This continuous-wavelet-transform scalogram was computed from a bearing vibration snapshot. Classify the bearing condition as one of: normal, inner_race, outer_race, ball.
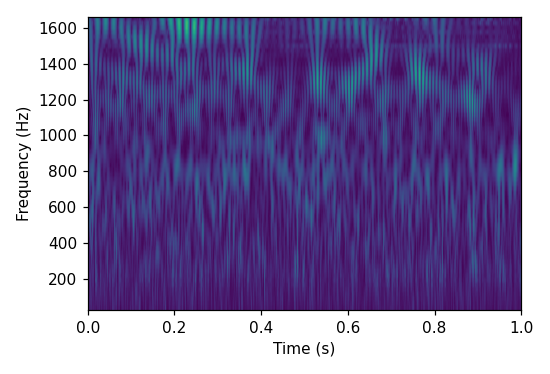
Answer: outer_race